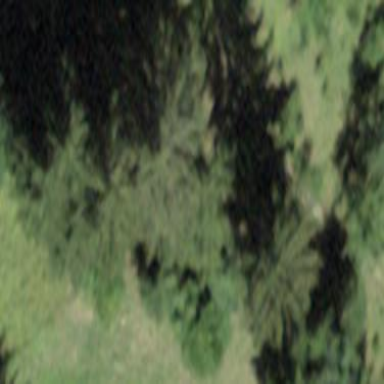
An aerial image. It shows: Forest area.